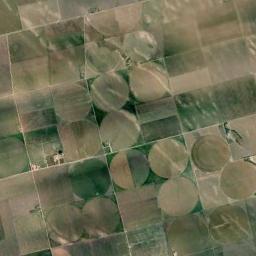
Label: circular_farmland